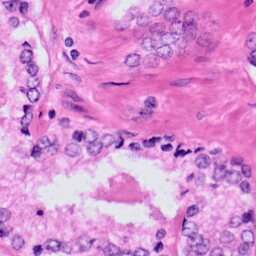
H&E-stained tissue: Prostate